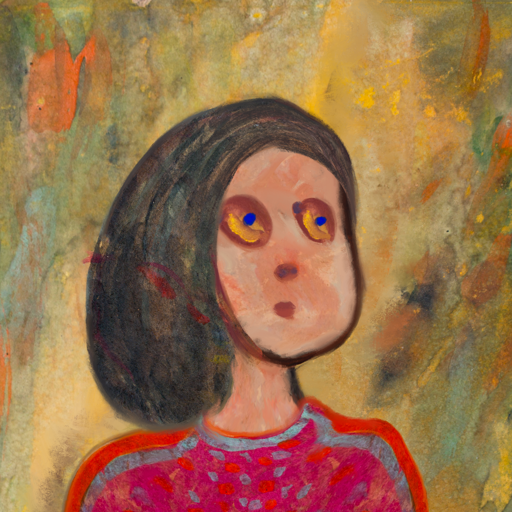
Background: Comrade, Head And Neck Side: Roy_Bahadur, Face Side: Mother_And_Son_Son, Bust: Sisters, Hair Side: Gypsy_Mother, Head Accessory: Blank, Second Necklace: Blank, Necklace: Blank, Baby: Blank